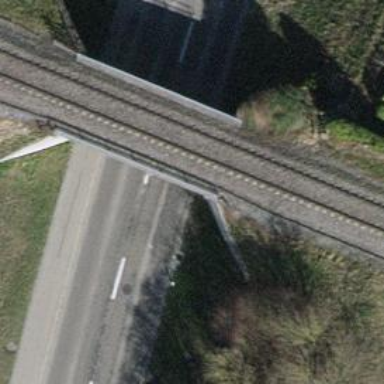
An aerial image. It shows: Railway bridge with electrified tracks and single contact line.